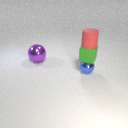
small blue metal sphere in front of large purple metal sphere